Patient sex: M
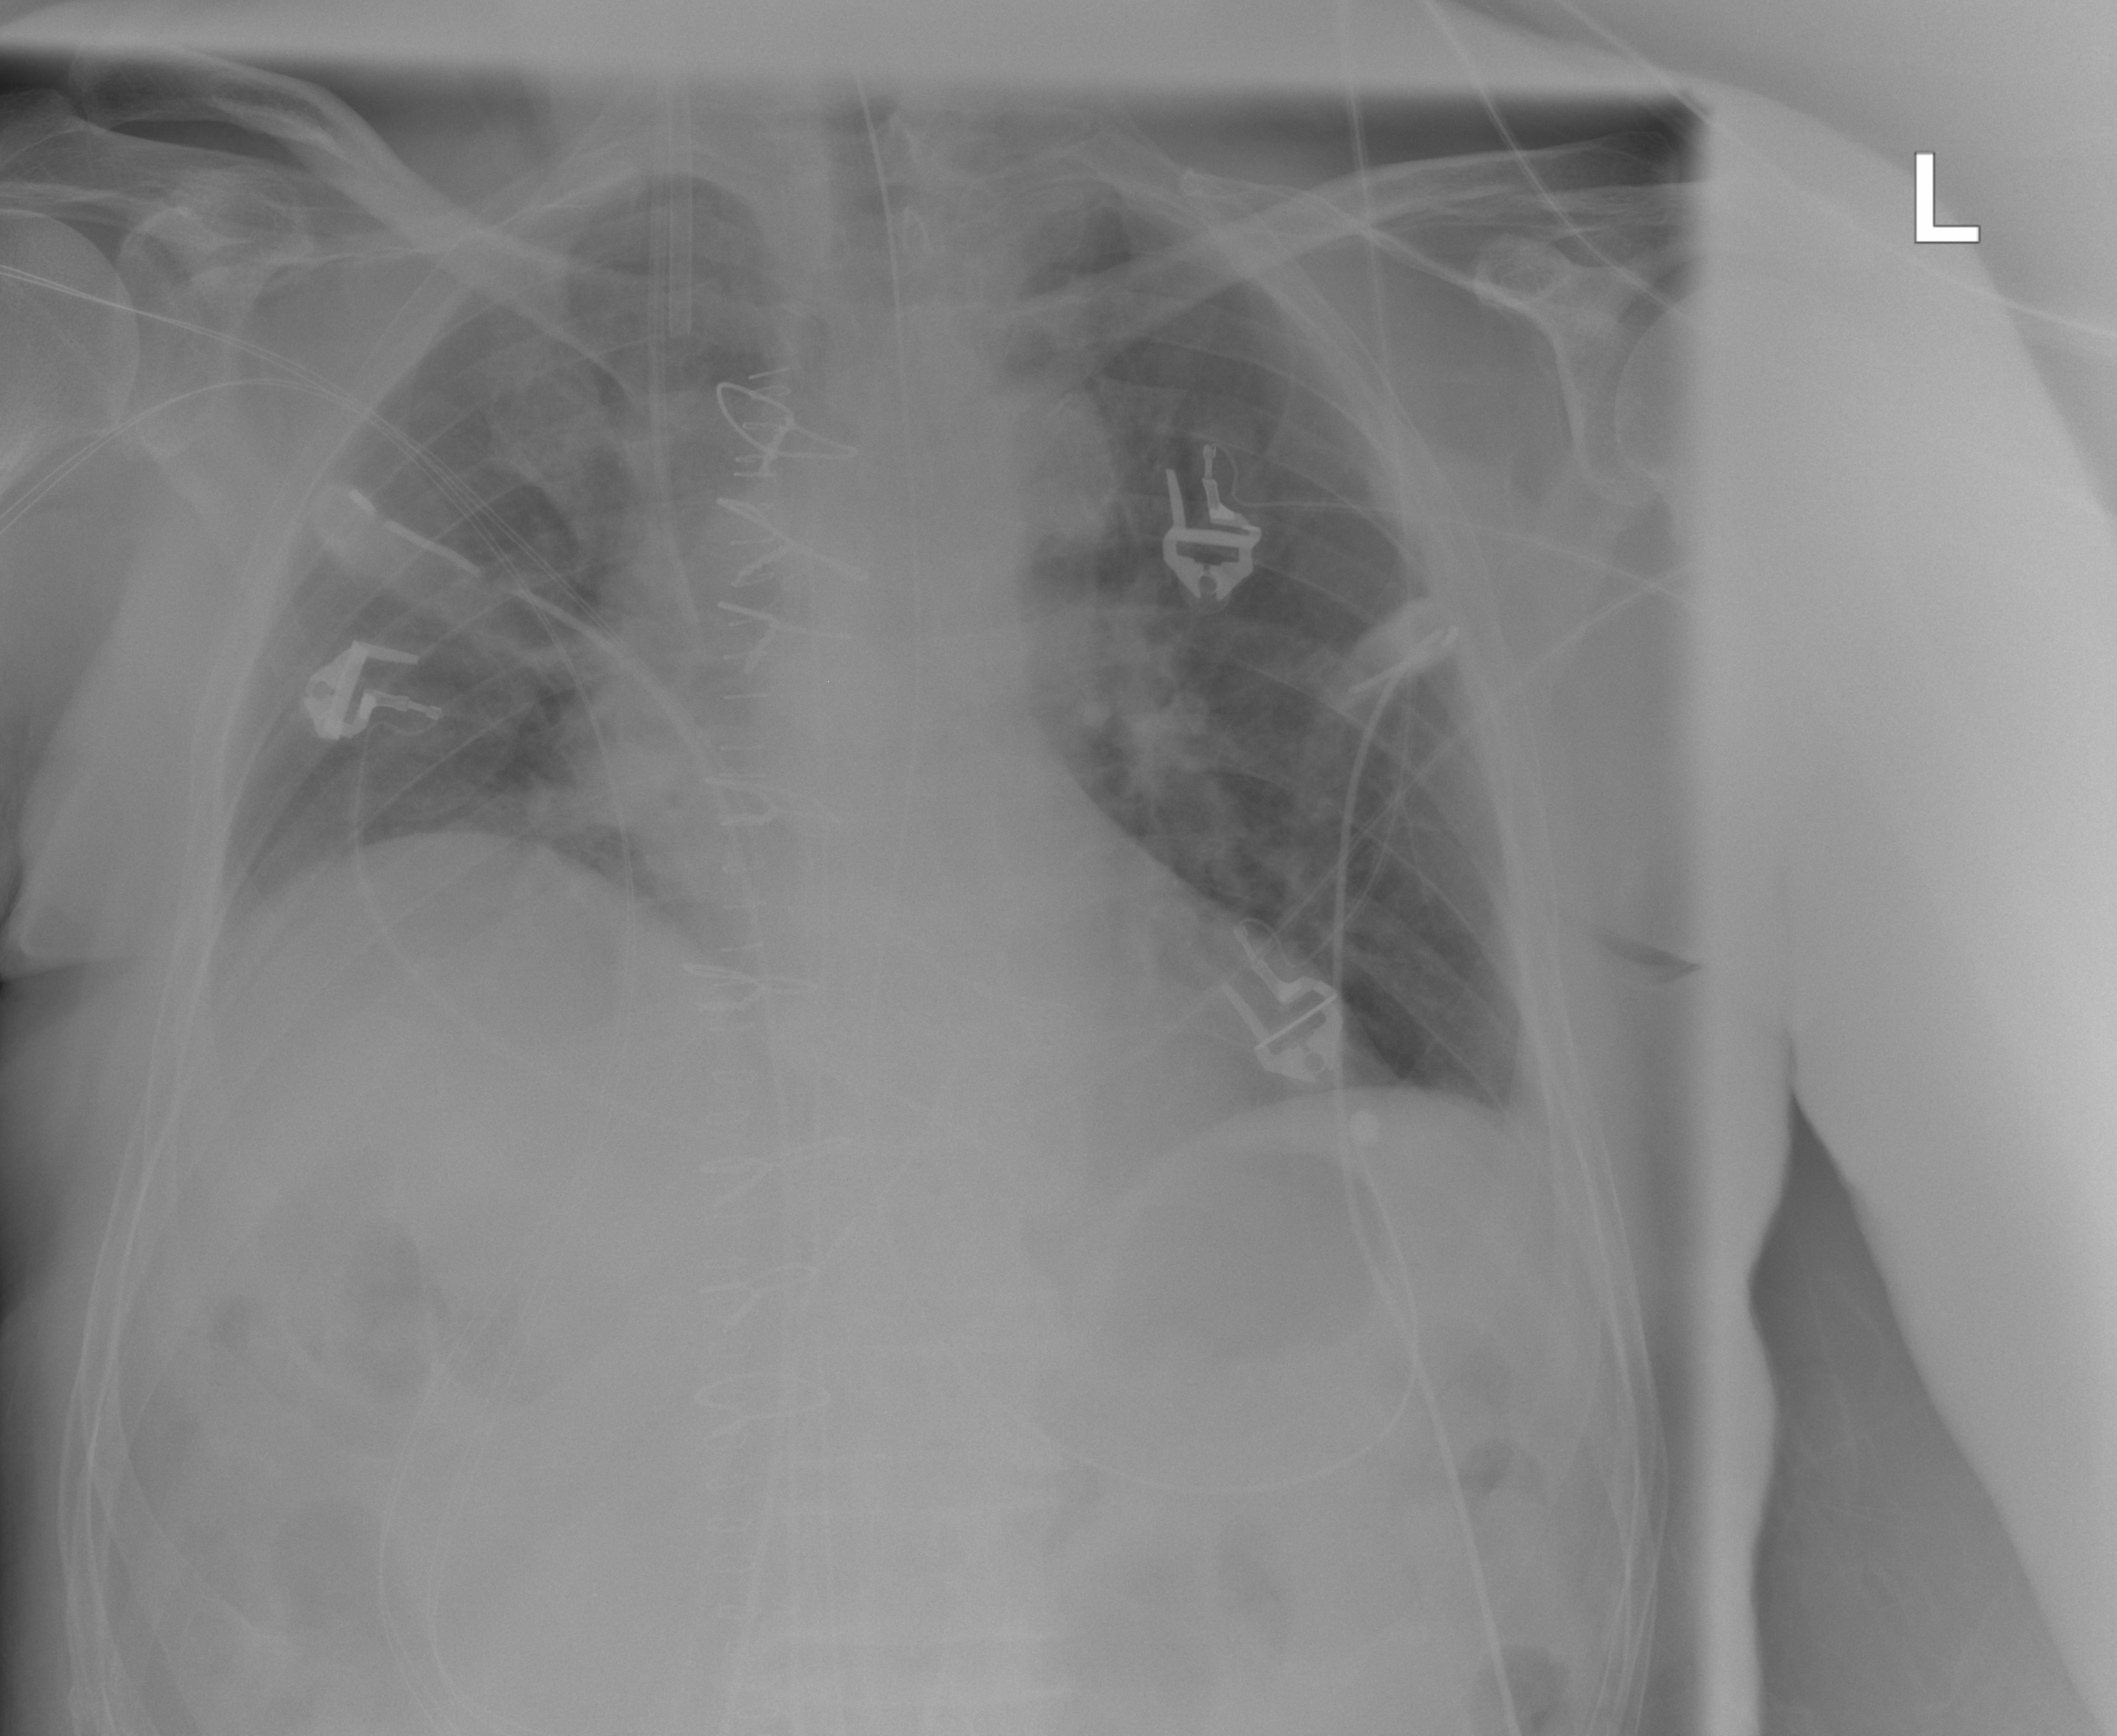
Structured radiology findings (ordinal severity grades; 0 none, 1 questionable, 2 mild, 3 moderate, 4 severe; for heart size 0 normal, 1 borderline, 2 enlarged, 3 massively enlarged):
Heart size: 0
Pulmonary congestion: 2
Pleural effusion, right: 0
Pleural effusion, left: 0
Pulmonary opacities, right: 2
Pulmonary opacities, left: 0
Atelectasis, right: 0
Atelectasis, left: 0